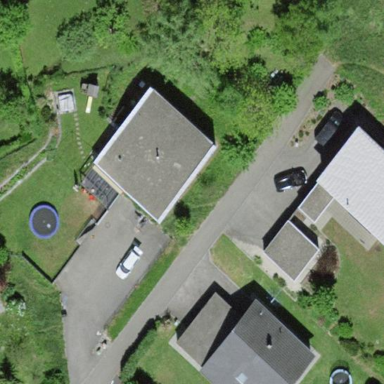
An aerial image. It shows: Simple and straightforward house.